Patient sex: F
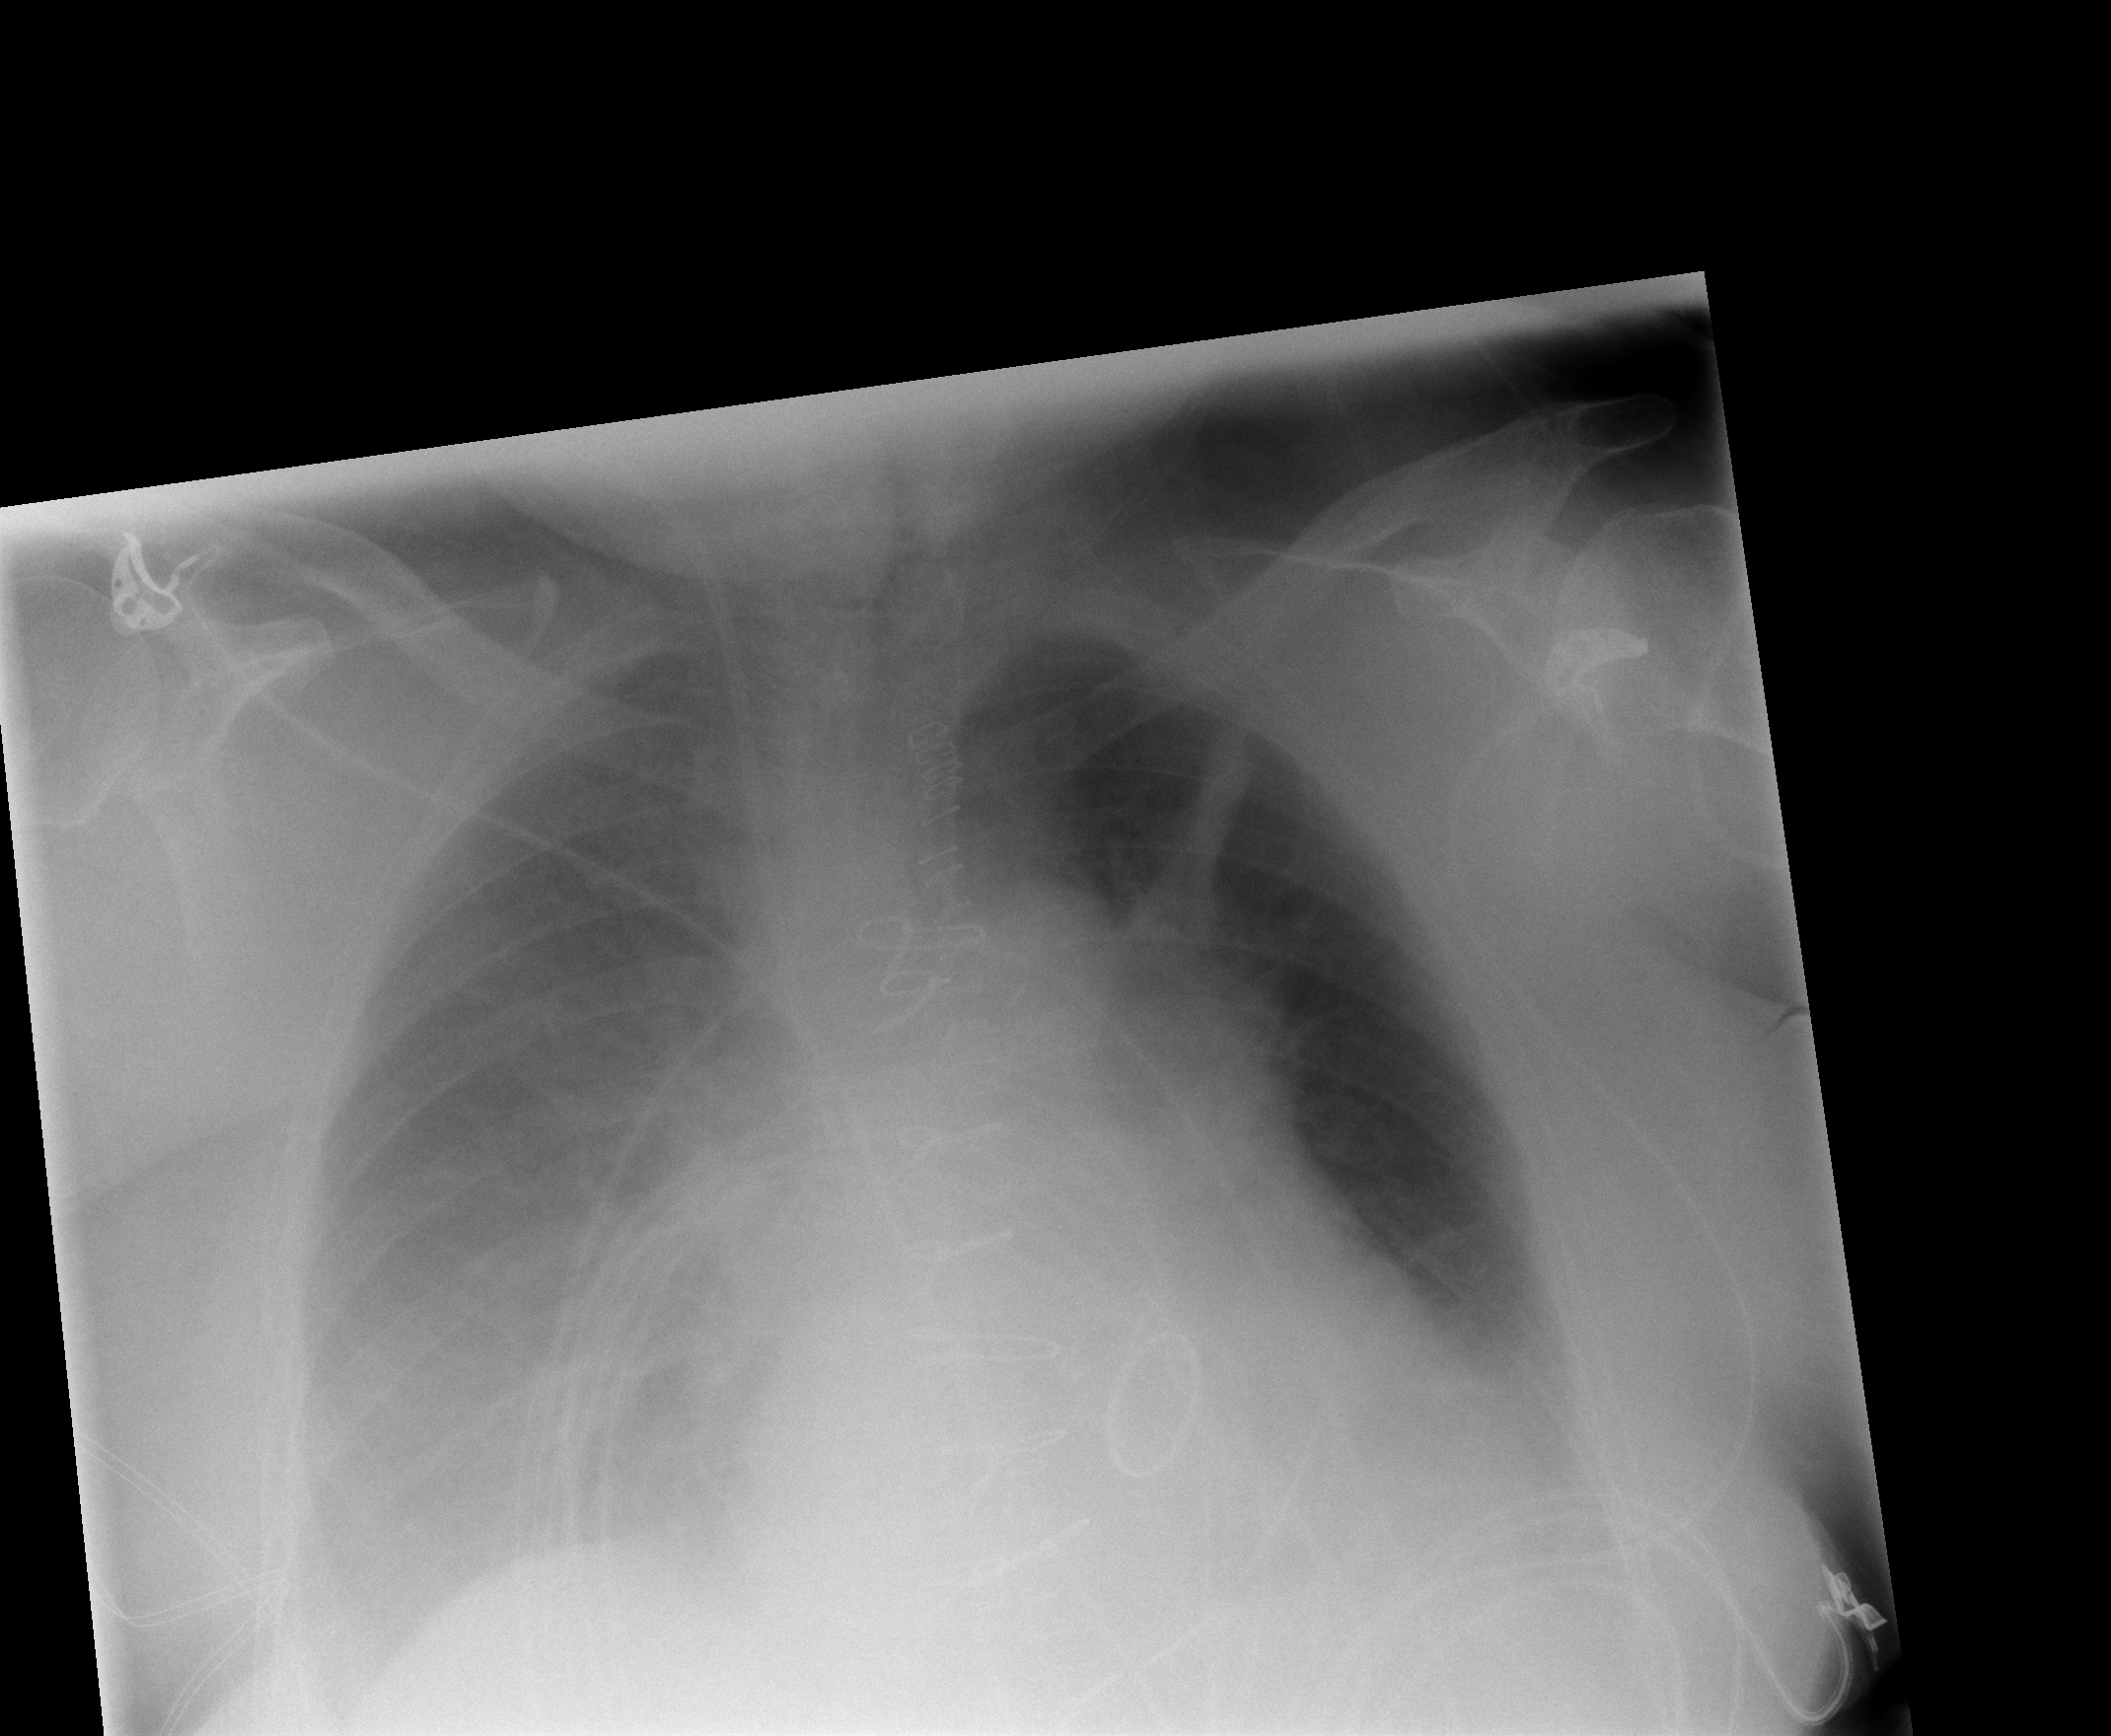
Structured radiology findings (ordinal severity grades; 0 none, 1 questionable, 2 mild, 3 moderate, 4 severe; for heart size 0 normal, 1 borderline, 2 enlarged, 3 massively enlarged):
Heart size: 2
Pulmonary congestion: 0
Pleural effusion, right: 3
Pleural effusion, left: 1
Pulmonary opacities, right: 0
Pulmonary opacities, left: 0
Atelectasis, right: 0
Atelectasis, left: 2